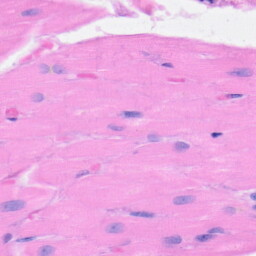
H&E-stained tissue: Heart